Question: Is there a way to align 'Wrap' widget items in all lines except the last with 'spaceAround' and the last one with 'start'? Is there another way to do it? Number of rows and columns should not be fixed - it depends on device width and height.
'''
showModalBottomSheet(
context: context,
builder: (BuildContext bc) {
return SingleChildScrollView(
child: new Wrap(
direction: Axis.horizontal,
spacing: 10.0,
alignment: WrapAlignment.spaceAround,
children: <Widget>[
//items
],
),
);
});
'''
See screenshot how it actually looks like. I need the last row to have the same spacing as the others and start from the left.

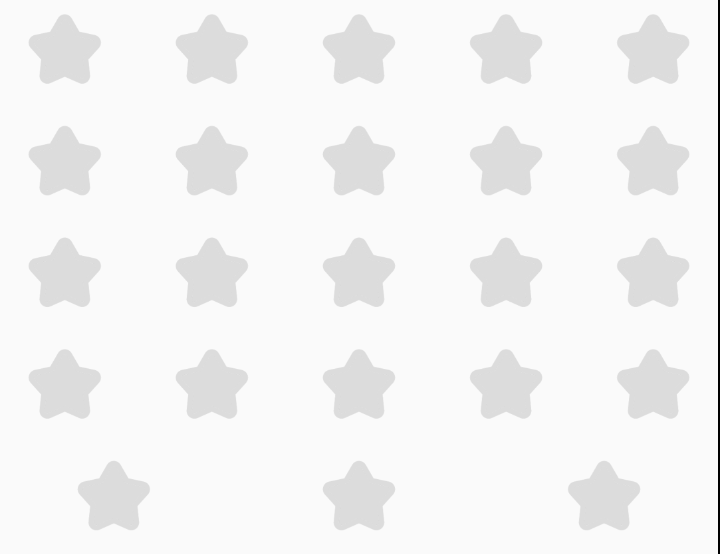
Answer: AFAIK there's no way to achieve this with Wrap widget, but similar effect produce GridView with 'extent' constructor:
'''
GridView.extent(
children: List.generate(10, (index) {
return Center(
child: Icon(
Icons.star_border,
size: 100.0,
),
);
}),
maxCrossAxisExtent: 150.0,
)
'''
<URL>